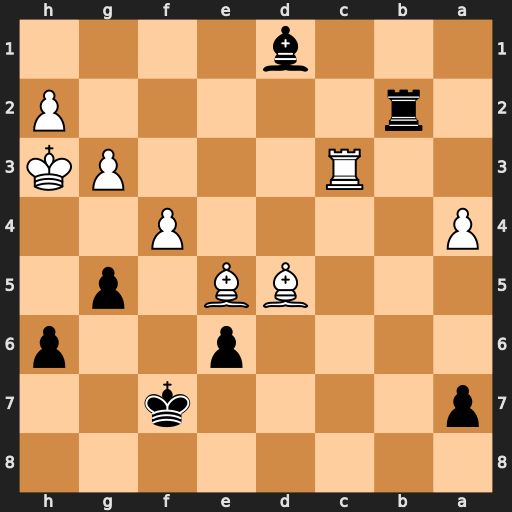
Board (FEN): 8/p4k2/4p2p/3BB1p1/P4P2/2R3PK/1r5P/3b4
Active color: b
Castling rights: -
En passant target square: -
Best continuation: g4+ Kh4 Rxh2#